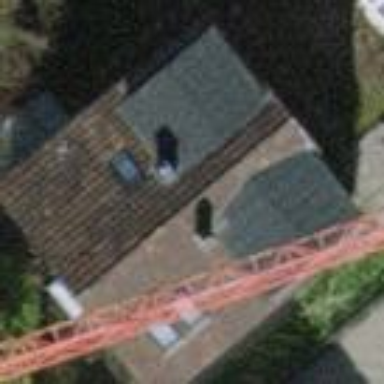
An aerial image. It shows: House with tile roof.